Interaction volume radius: 5 \u00c5
Interaction volume height: 40 \u00c5
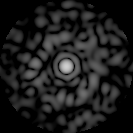
Disorder parameter: 0.8395